Interaction volume radius: 10 \u00c5
Interaction volume height: 10 \u00c5
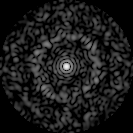
Disorder parameter: 0.8301